Question: I created this program and I need it to output like this:

How can I do that?
'''
n=int(input(""))
L = []
x=0
c=0
while x<=n-1:
Numero=int(input(""))
final="*"*Numero,Numero
L.append(final)
x=x+1
for elem in L:
print(elem)
'''
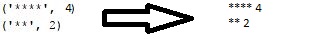
Answer: 'elem' is a tuple of a string and an integer number. There are several ways to display it as a string:
'''
print(*elem)
print("%s %d" % elem)
print("{} {}".format(*elem))
print(elem[0], elem[1])
'''